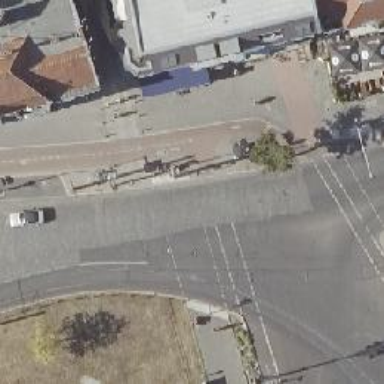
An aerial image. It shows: Road with traffic signals.